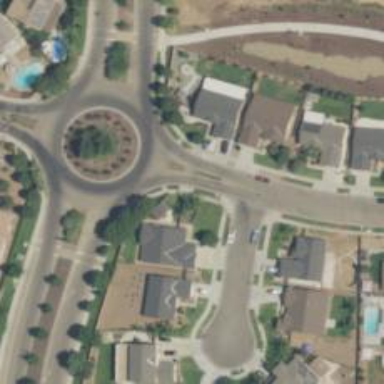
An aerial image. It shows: Tertiary road that leads to roundabout.